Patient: sex M, age 74
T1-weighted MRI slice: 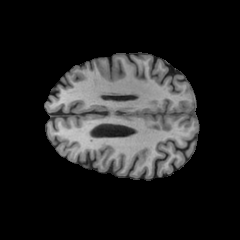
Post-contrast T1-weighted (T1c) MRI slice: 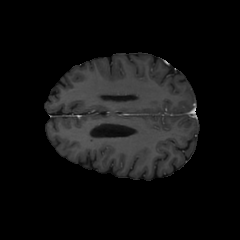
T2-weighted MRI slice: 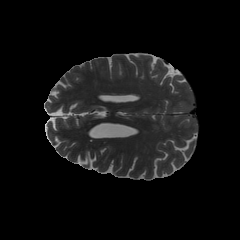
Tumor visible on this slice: no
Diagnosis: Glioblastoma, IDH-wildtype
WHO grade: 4